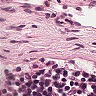
Metastatic tissue present: no